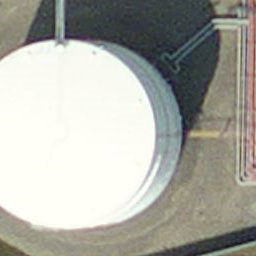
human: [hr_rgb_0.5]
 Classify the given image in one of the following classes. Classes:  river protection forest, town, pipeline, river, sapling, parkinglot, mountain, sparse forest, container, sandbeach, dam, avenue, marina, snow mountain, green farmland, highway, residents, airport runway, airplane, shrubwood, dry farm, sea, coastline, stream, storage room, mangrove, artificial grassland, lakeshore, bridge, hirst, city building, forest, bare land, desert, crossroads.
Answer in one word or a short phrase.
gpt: storage room